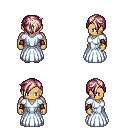
a pixel art fantasy rpg character, male body template, human, tanned skin, underdress, gold greaves, white blonde pixie cut hairstyle, leather bracers, white slippers, four views (front, back, left, right), 2x2 character sprite sheet, small pixel art, hard edges, no anti-aliasing